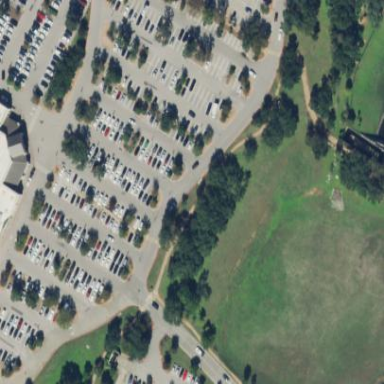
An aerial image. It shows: Parking area with asphalt surface.